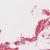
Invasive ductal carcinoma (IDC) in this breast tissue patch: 0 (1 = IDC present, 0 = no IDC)